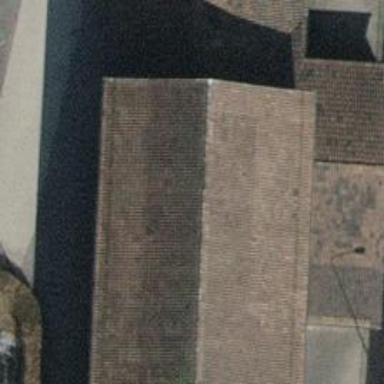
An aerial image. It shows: Small solar photovoltaic panel generator installed on roof.